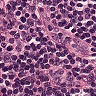
Metastatic tissue present: no